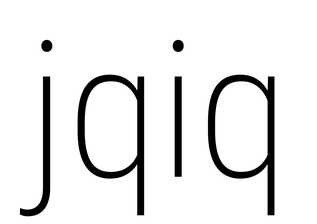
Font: Roboto_Condensed_ExtraLight